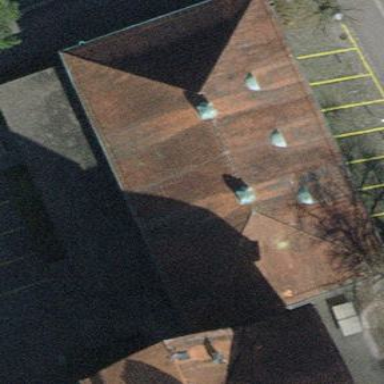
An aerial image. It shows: Sports hall building.